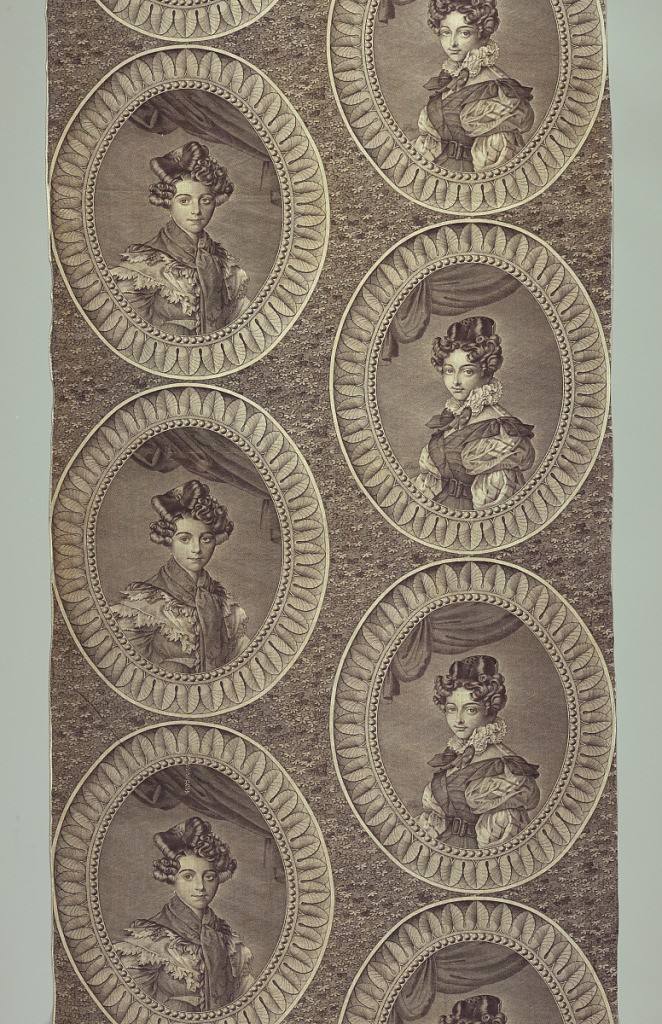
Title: Textile
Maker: Hartmann et Fils, Munster, France
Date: ca. 1830
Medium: cotton Technique: printed by engraved roller on plain weave
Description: Framed portraits of two young women dressed in 1830s costume arranged in offset alignment. In purple on white.